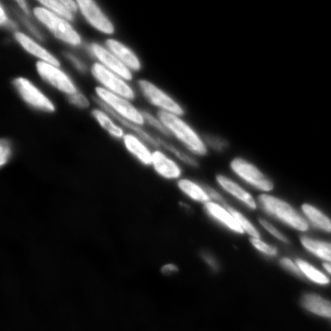
Tissue sample: ovarian
Magnification: 10.0x
Cell type: Smooth muscle cells
Senescence state: senescent